Aerial crown-view tile of a tropical tree (Barro Colorado Island, Panama), acquired 20250217:
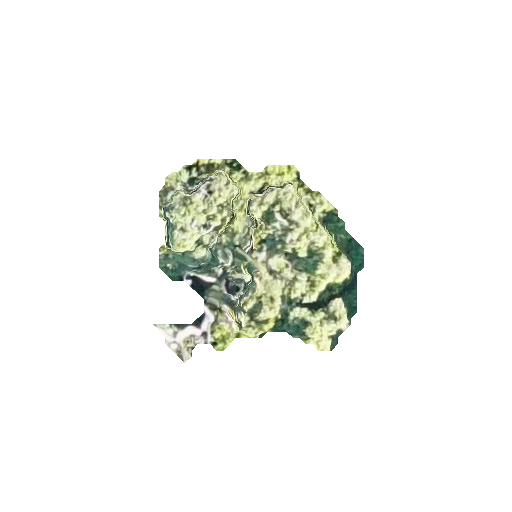
Species: Lonchocarpus heptaphyllus
GBIF accepted scientific name: Lonchocarpus heptaphyllus
Crown area: 44.357 m²